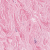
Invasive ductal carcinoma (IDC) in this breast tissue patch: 0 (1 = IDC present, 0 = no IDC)